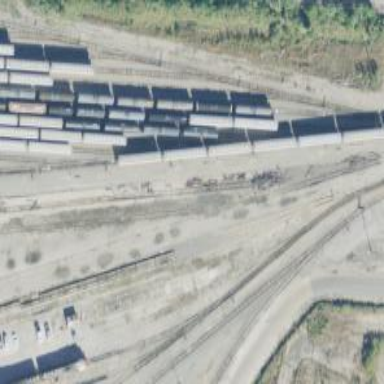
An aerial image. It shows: Railway yard in service.